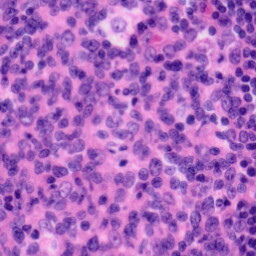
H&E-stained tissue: Tonsil